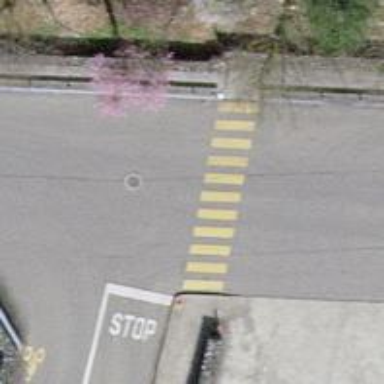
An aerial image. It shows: Uncontrolled zebra crossing.